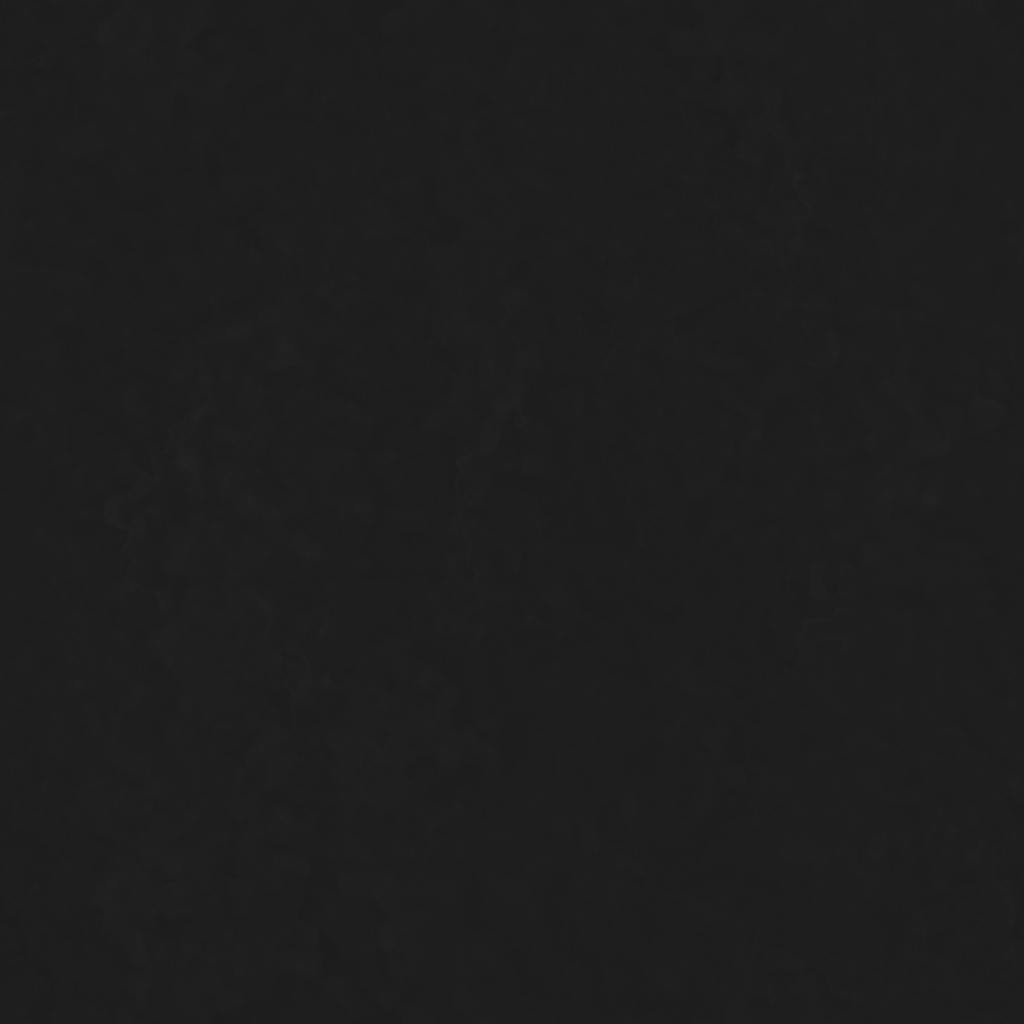
Texture map type: Roughness